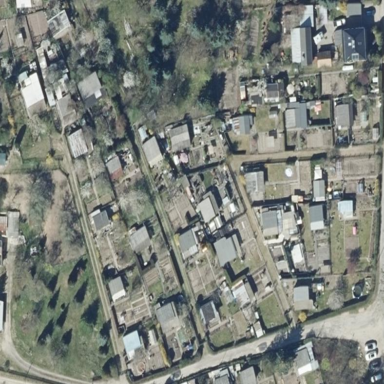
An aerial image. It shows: Area designated for allotments.